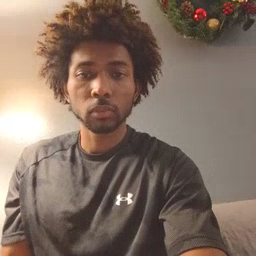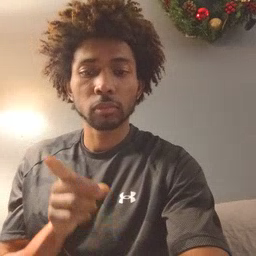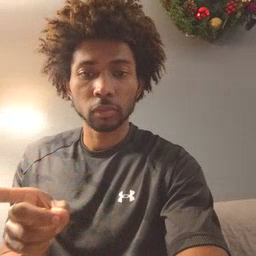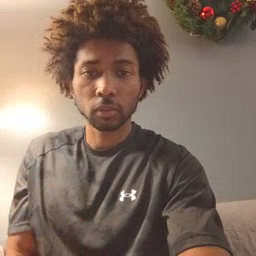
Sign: hesheit